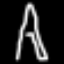
Label: The Eiffel Tower